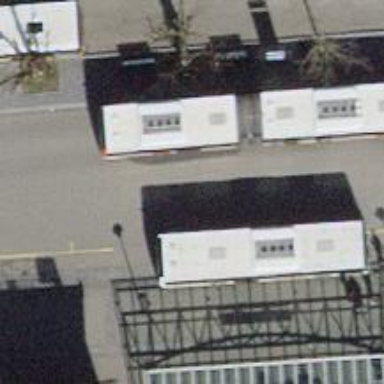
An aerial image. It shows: Public transport stop position.